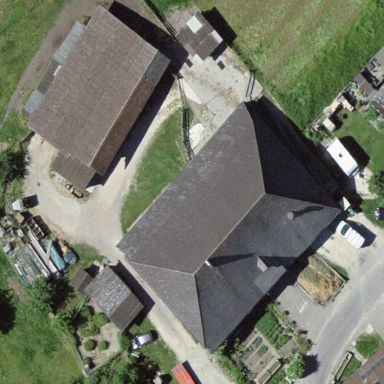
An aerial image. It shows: Farmyard area.